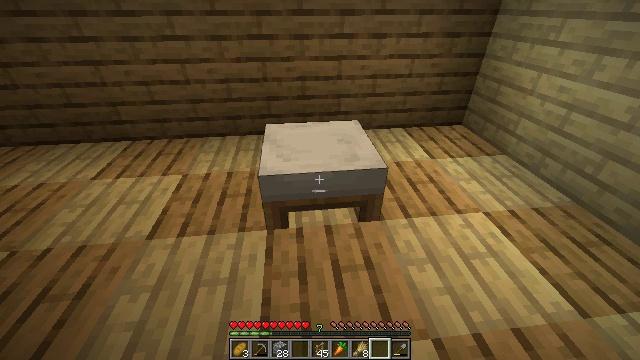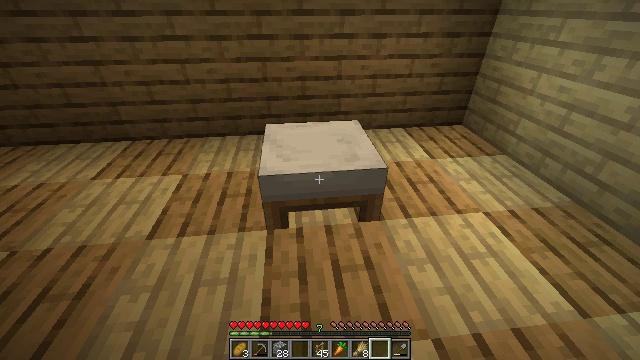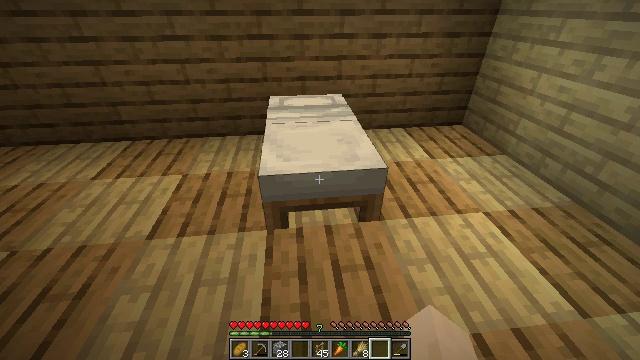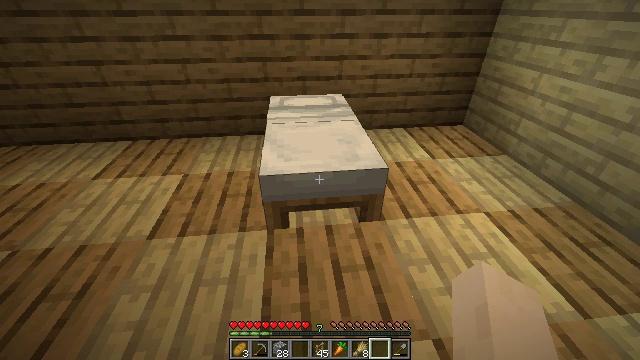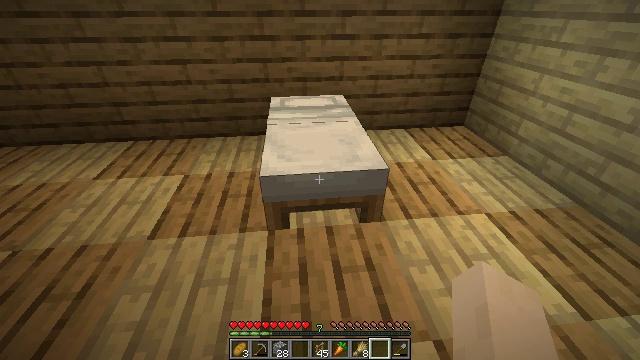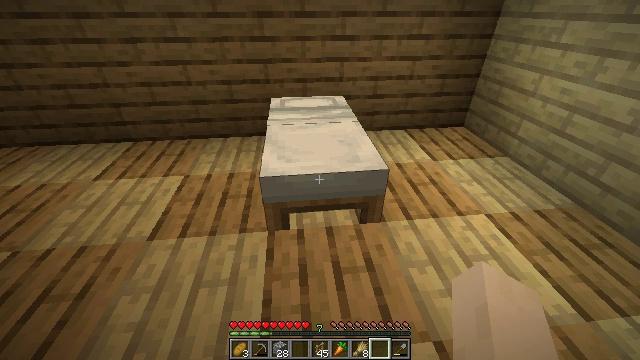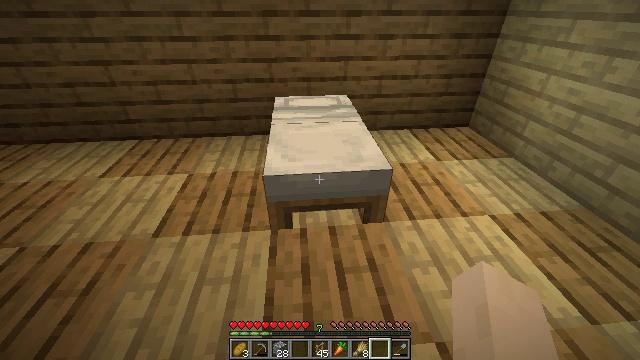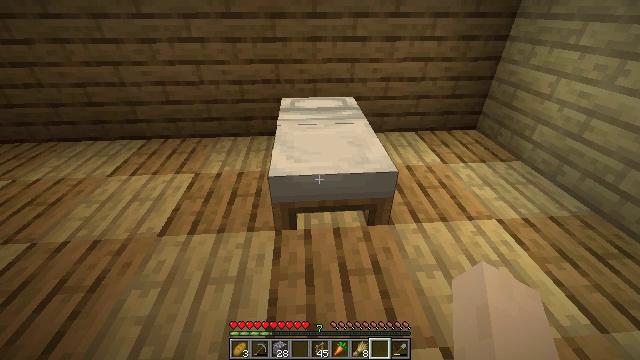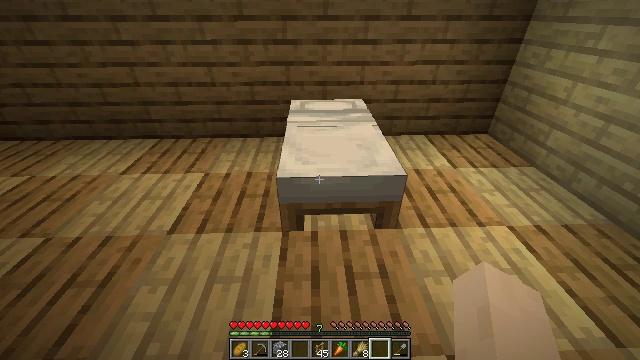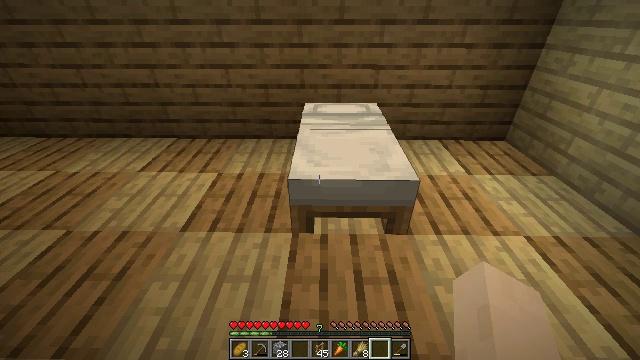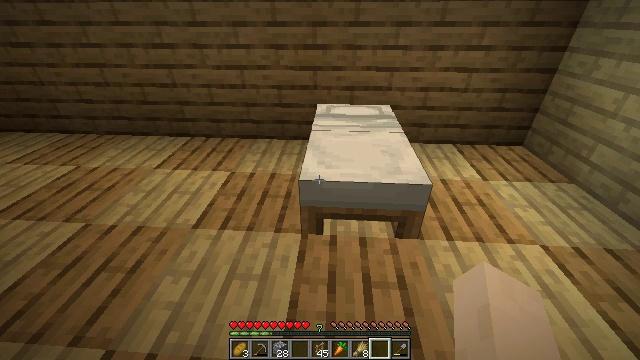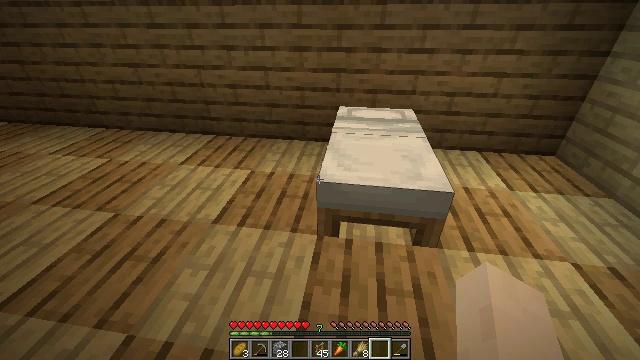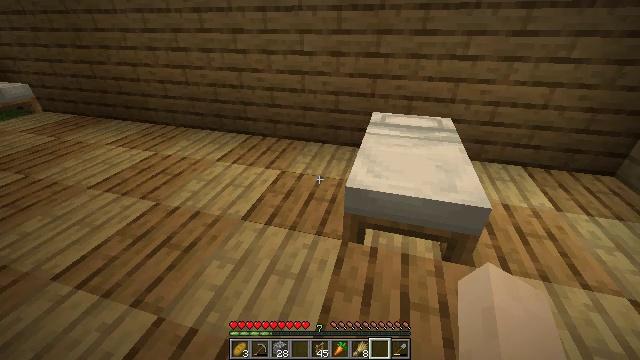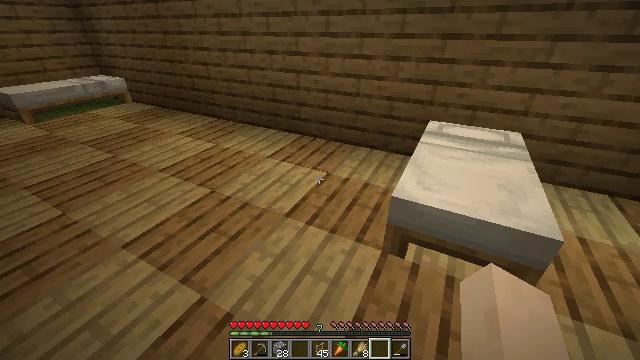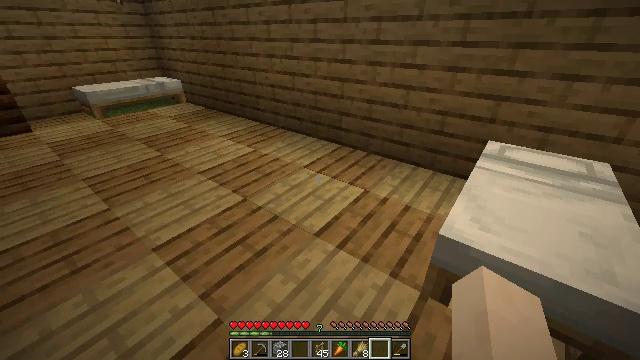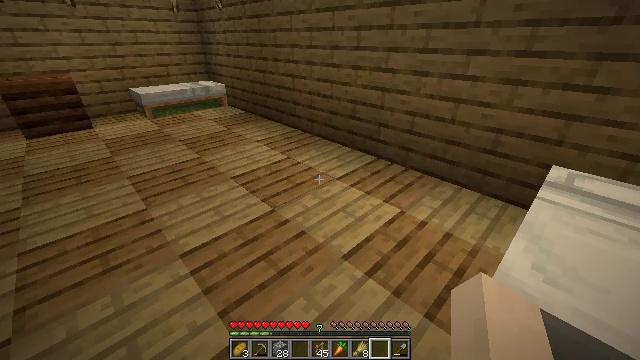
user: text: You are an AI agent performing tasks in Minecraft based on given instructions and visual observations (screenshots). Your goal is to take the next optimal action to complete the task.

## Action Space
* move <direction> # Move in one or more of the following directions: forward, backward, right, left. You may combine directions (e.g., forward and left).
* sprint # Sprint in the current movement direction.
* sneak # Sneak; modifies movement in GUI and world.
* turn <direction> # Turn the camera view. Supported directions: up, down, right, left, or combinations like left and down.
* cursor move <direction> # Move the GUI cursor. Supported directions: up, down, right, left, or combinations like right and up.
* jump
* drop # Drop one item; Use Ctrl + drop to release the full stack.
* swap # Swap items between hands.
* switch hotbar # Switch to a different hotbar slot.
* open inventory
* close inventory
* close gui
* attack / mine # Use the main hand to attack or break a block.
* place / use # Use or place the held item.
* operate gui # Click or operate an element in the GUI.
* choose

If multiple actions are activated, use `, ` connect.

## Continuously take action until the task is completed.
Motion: motion action
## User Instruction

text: Collect birch planks from structures.
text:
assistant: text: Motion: no_op
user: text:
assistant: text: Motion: no_op
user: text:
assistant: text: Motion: no_op
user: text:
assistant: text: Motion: no_op
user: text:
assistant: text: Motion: no_op
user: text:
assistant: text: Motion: no_op
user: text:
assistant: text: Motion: turn left
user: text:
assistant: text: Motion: turn left
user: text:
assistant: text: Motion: turn left
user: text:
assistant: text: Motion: turn left
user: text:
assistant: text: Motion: turn left
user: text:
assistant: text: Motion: turn left
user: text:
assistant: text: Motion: move forward, turn left
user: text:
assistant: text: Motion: move forward, turn left and up
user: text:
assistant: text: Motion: move forward, turn left and up
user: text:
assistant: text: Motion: move forward, turn left and up
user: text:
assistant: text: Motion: move forward, turn left and up
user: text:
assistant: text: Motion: move forward
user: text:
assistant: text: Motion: move forward
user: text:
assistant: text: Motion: move forward
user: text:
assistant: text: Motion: move forward
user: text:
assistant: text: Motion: move forward
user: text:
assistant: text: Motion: move forward
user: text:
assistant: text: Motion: move forward, turn left
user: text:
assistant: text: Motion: move forward, turn left
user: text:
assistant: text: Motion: move forward, turn left
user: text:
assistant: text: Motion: move forward, turn left
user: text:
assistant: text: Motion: move forward, turn left
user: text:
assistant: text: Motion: move forward, turn left
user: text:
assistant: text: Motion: move forward, turn left